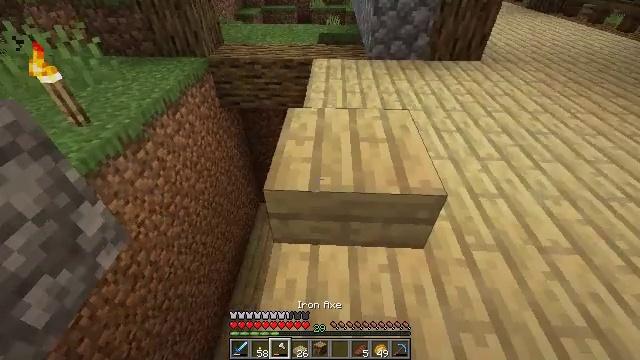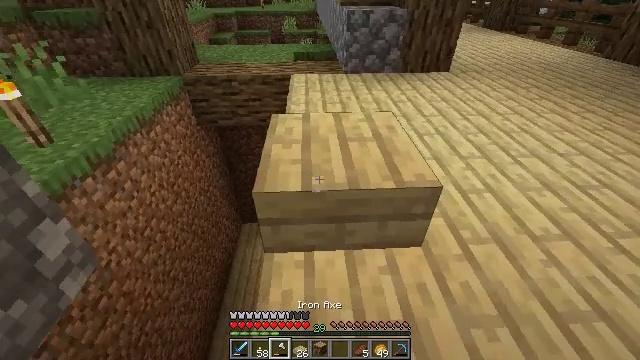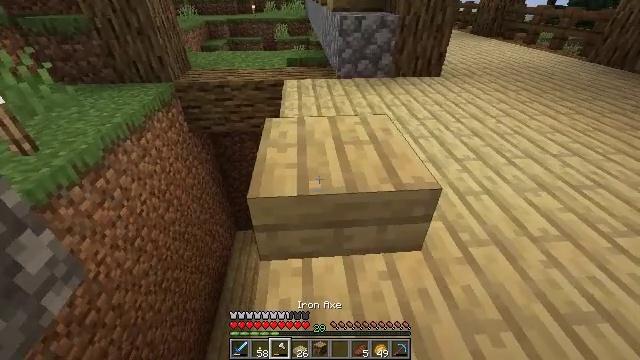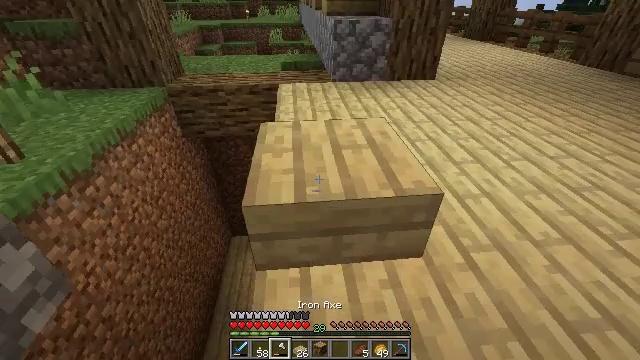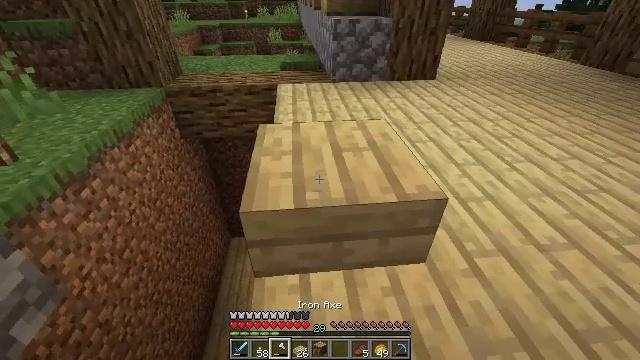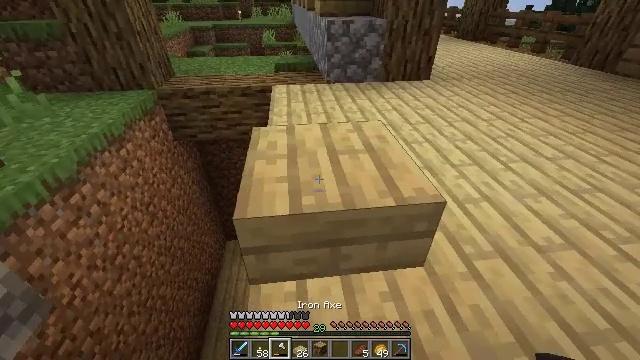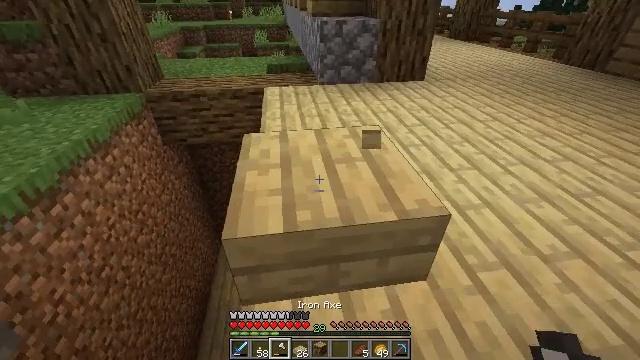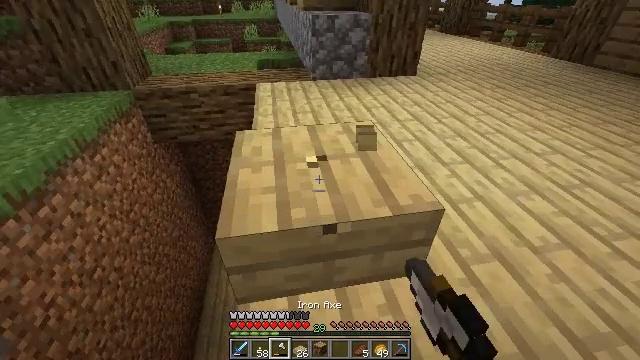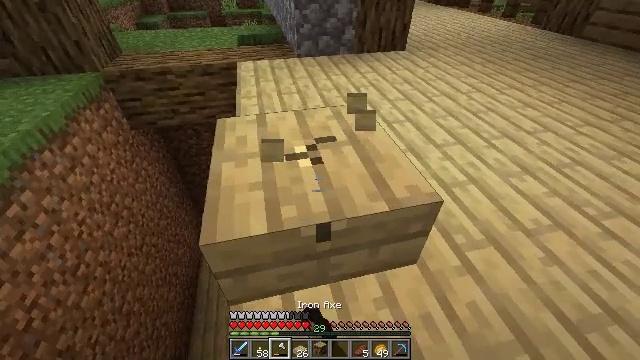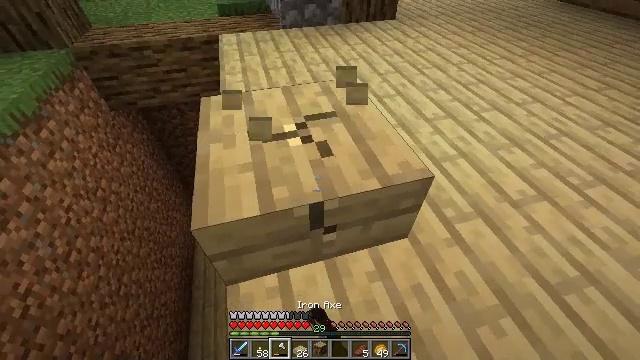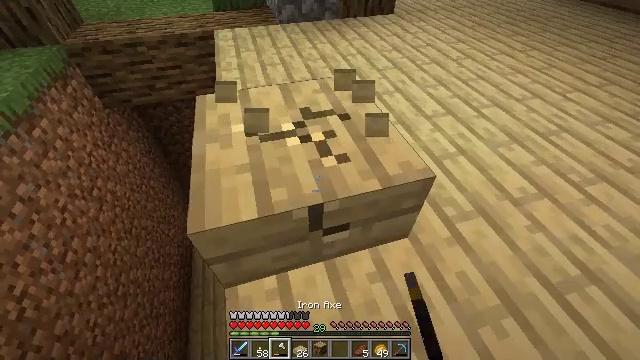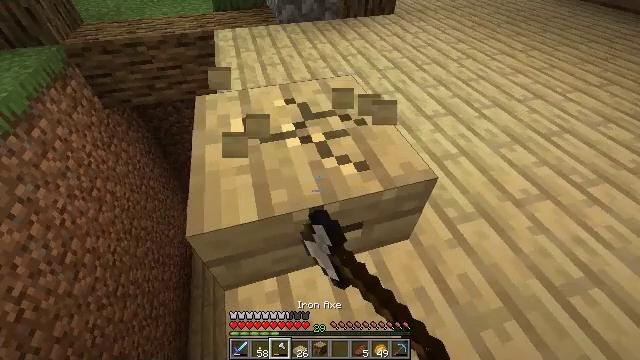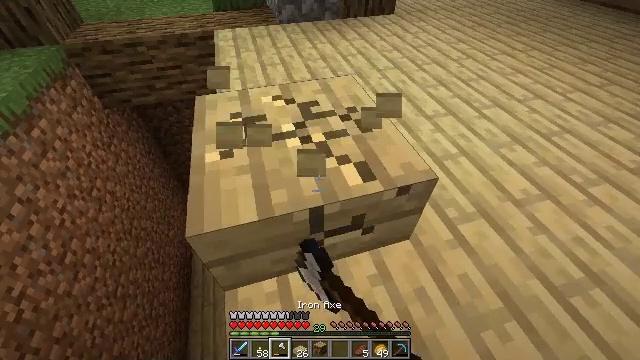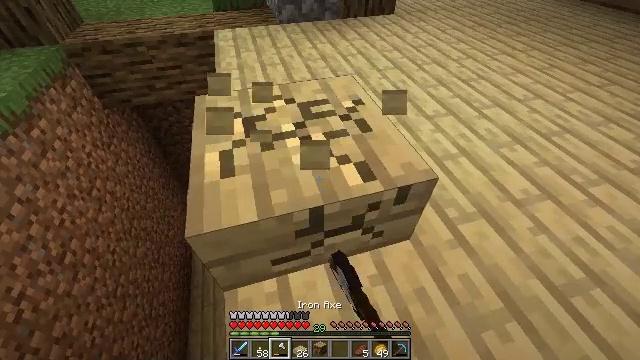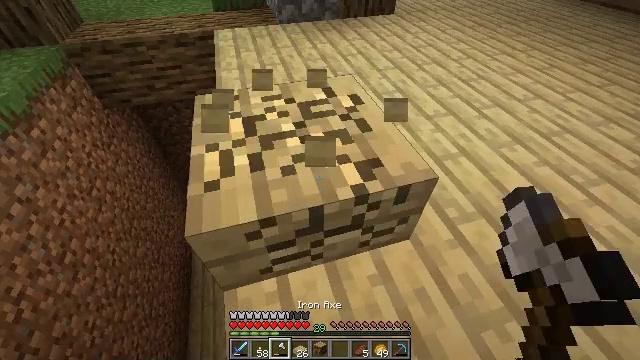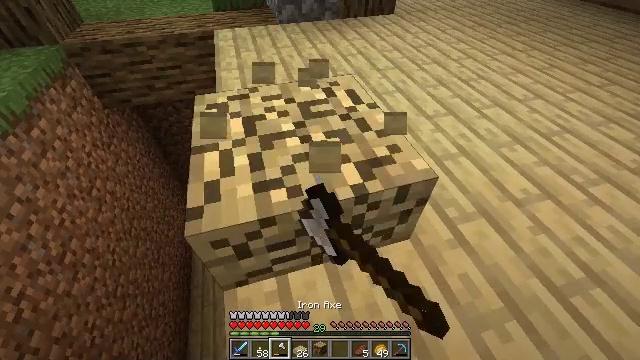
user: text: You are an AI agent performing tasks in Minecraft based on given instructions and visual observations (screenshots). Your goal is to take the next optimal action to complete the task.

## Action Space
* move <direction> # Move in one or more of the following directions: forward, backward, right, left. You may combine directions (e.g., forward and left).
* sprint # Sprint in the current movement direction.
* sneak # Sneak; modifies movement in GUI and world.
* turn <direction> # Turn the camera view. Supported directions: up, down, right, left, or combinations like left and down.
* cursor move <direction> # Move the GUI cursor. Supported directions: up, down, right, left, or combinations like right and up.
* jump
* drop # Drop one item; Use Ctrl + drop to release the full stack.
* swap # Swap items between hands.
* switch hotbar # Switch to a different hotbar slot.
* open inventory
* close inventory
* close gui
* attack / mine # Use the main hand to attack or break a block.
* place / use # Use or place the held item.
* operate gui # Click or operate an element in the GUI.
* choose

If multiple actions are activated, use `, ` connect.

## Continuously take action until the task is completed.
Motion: motion action
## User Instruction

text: Mine birch slab from a built structure.
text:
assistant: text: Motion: move forward, sneak, turn right and up
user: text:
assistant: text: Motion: move forward, sneak, turn right and up
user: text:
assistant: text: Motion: move forward, sneak, turn right
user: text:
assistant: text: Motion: move forward, sneak
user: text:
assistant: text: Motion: move forward, sneak, turn right
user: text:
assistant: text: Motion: move forward, sneak, turn right, attack / mine
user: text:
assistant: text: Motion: move forward, sneak, turn right, attack / mine
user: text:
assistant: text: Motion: move forward, sneak, turn right and down, attack / mine
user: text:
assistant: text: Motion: sneak, turn right and down, attack / mine
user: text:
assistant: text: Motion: sneak, attack / mine
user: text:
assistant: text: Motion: sneak, attack / mine
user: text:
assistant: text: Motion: sneak, attack / mine
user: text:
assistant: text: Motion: sneak, attack / mine
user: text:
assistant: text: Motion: sneak, attack / mine
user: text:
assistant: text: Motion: sneak, attack / mine
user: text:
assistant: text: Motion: sneak, attack / mine
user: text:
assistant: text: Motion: sneak, attack / mine
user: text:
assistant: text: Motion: move forward, sneak
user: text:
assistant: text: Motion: move forward, sneak
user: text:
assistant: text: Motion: move forward, sneak
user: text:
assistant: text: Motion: sneak